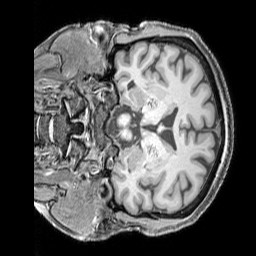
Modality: T1w
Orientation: coronal
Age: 71
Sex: female
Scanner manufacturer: siemens
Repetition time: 2.3 s
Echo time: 0.00226 s